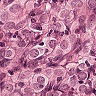
Metastatic tissue present: yes